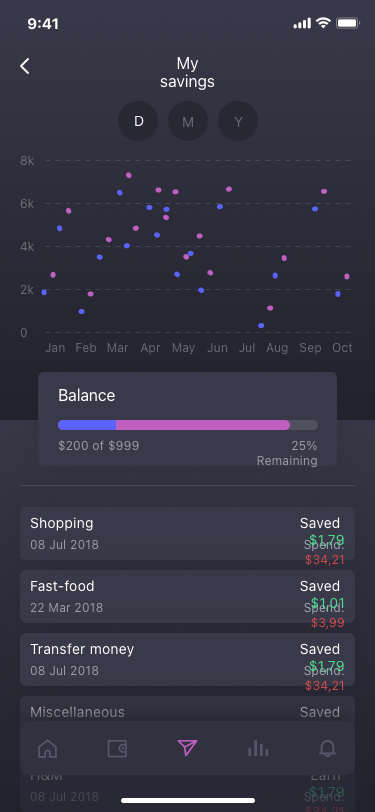
Text in this UI design:
My savings
$200 of $999
25% Remaining
Balance
Shopping
08 Jul 2018
Spend: $34,21
Saved: $1,79
Fast-food
22 Mar 2018
Spend: $3,99
Saved: $1,01
Transfer money
08 Jul 2018
Spend: $34,21
Saved: $1,79
Miscellaneous
22 Mar 2018
Spend: $3,99
Saved: $1,01
H&M
08 Jul 2018
Spend: $34,21
Earn: $1,79
8k
6k
4k
2k
0
Jan
Feb
Mar
Apr
May
Jun
Jul
Aug
Sep
Oct
Y
M
D